Interaction volume radius: 10 \u00c5
Interaction volume height: 30 \u00c5
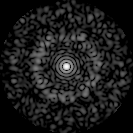
Disorder parameter: 0.8352